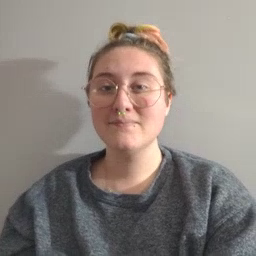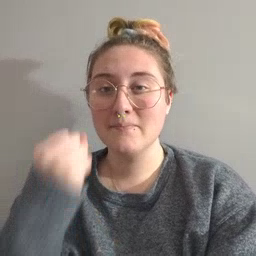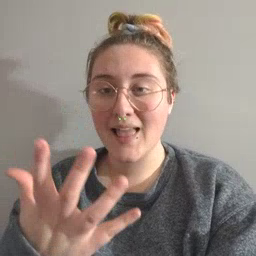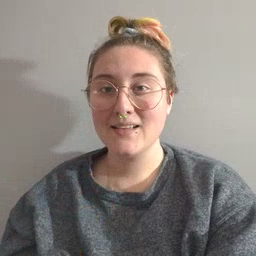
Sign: many